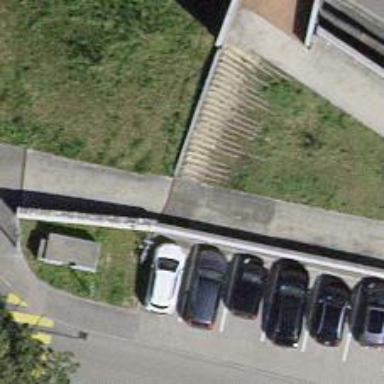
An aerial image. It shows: Set of concrete steps.